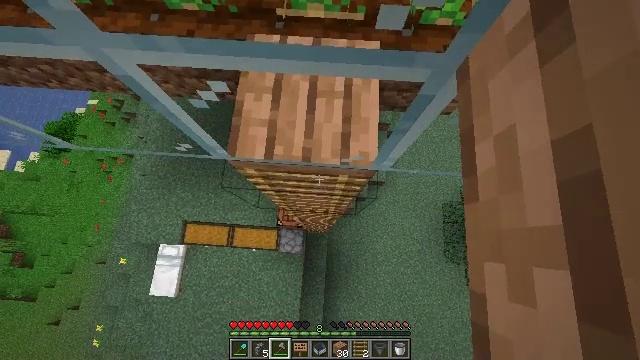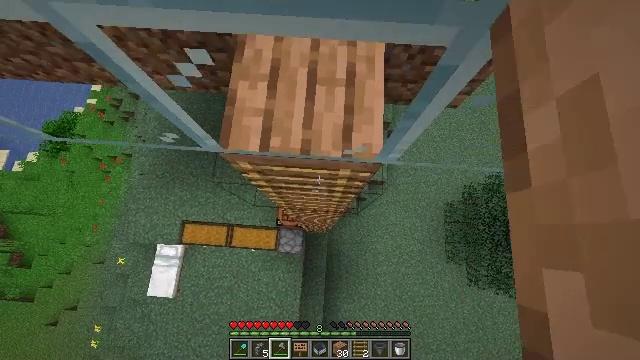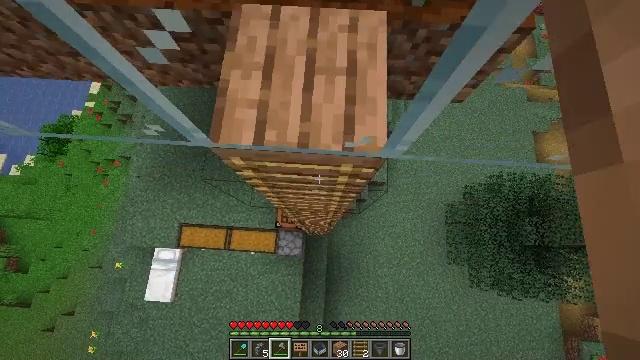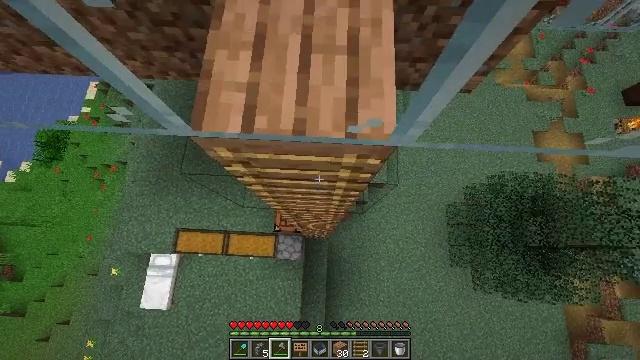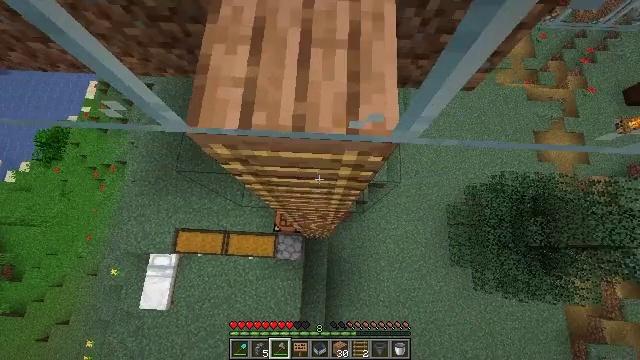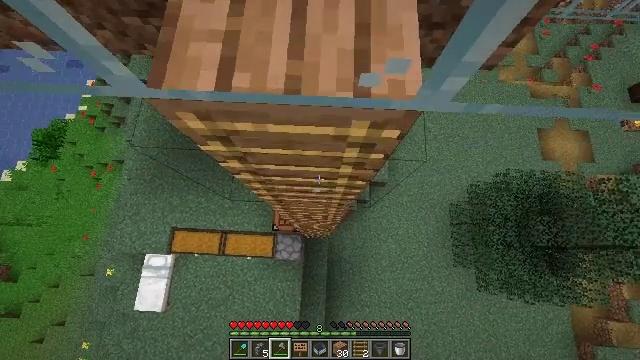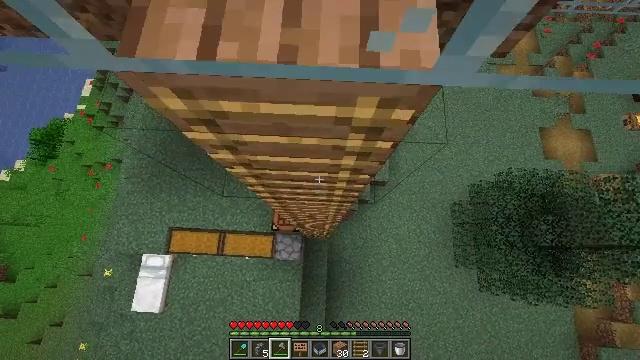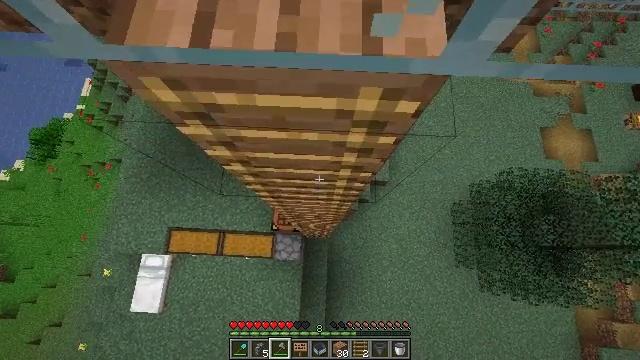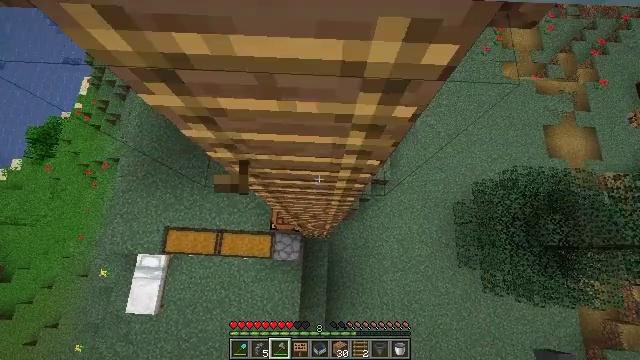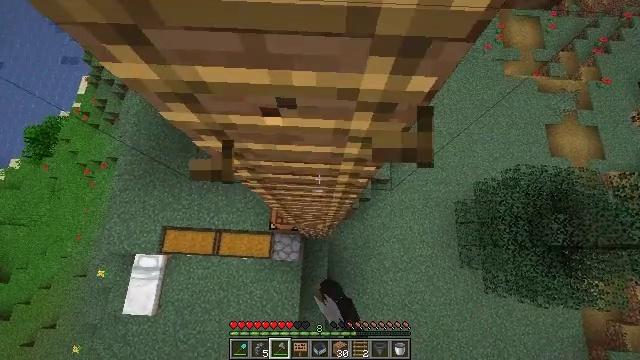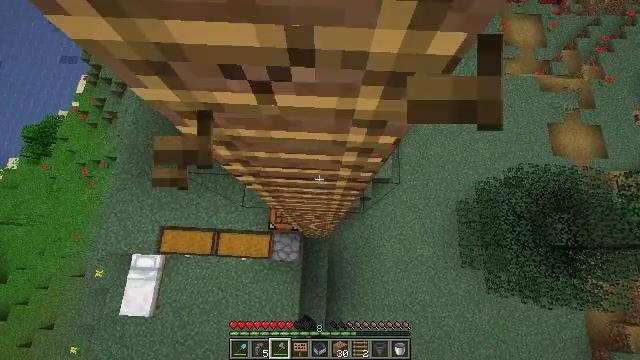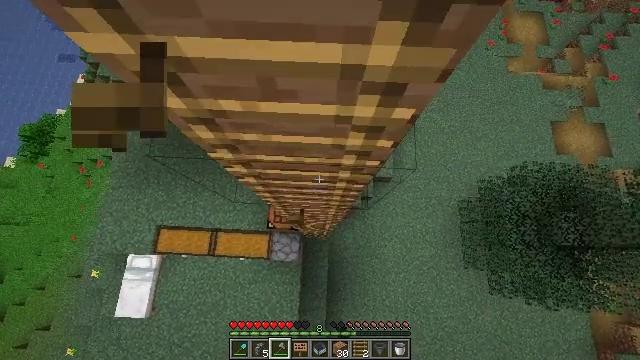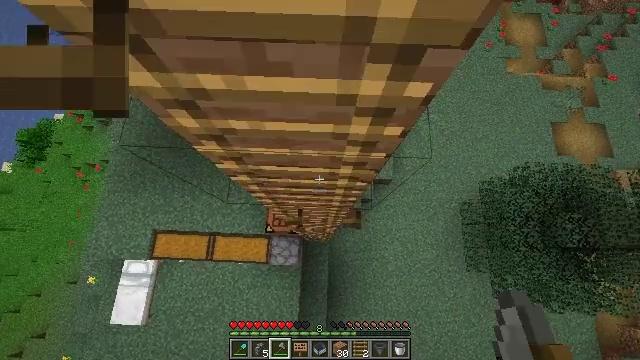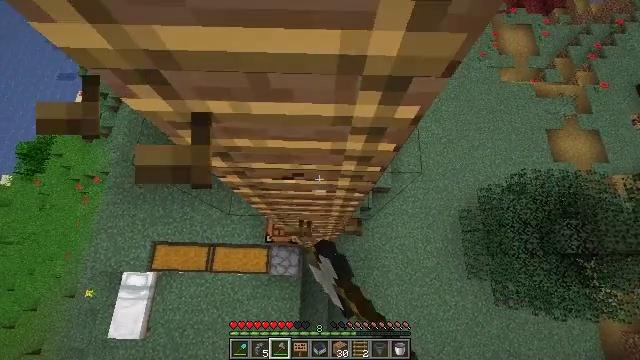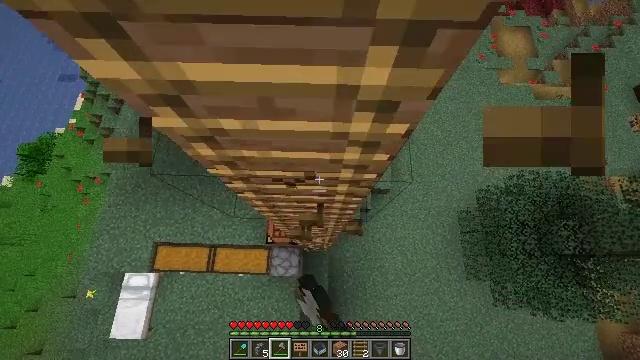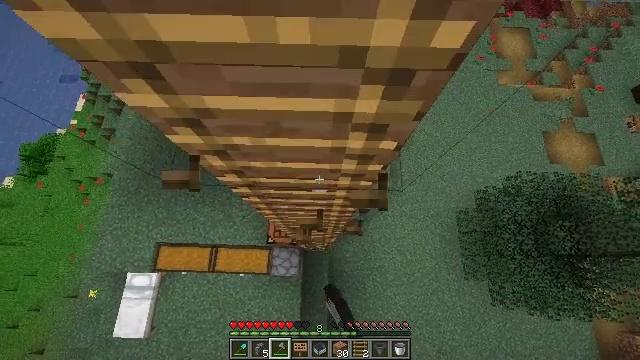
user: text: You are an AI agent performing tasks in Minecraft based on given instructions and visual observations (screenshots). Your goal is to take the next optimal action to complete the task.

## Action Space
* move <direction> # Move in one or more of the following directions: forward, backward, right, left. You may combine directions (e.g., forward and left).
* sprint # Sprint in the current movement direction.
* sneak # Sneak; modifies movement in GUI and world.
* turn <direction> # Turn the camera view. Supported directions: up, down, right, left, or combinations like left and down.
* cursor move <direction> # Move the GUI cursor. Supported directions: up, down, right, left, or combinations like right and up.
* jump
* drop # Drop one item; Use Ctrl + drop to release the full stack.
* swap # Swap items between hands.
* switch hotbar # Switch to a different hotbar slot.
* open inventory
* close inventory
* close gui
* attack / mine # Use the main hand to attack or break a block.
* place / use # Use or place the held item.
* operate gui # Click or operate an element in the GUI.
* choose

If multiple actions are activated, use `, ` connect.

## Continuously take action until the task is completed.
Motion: motion action
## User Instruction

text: Break the ladder to collect it.
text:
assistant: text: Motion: no_op
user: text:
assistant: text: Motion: no_op
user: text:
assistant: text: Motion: no_op
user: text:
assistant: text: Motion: no_op
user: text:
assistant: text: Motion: no_op
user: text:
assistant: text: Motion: no_op
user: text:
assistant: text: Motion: no_op
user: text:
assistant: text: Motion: attack / mine
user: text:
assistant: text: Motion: attack / mine
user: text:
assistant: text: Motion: attack / mine
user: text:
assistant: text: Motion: attack / mine
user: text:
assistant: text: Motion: attack / mine, jump
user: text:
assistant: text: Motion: turn up, attack / mine, jump
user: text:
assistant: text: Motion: attack / mine, jump
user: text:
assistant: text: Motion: attack / mine, jump
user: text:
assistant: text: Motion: attack / mine, jump
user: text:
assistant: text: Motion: attack / mine, jump
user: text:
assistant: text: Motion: attack / mine, jump
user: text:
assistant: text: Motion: attack / mine, jump
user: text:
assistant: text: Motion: attack / mine, jump
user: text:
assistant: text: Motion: attack / mine, jump
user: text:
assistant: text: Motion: attack / mine, jump
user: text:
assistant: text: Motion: attack / mine, jump
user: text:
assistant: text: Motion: attack / mine, jump
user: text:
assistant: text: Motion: attack / mine, jump
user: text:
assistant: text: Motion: attack / mine, jump
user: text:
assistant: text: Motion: attack / mine, jump
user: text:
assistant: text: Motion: attack / mine, jump
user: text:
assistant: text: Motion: turn down, attack / mine, jump
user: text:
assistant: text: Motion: turn down, attack / mine, jump